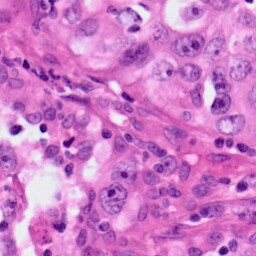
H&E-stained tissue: Lung